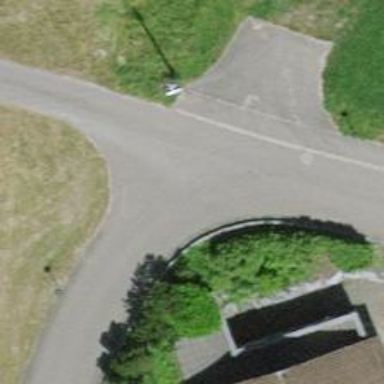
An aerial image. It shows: Turning circle on the road.